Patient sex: M
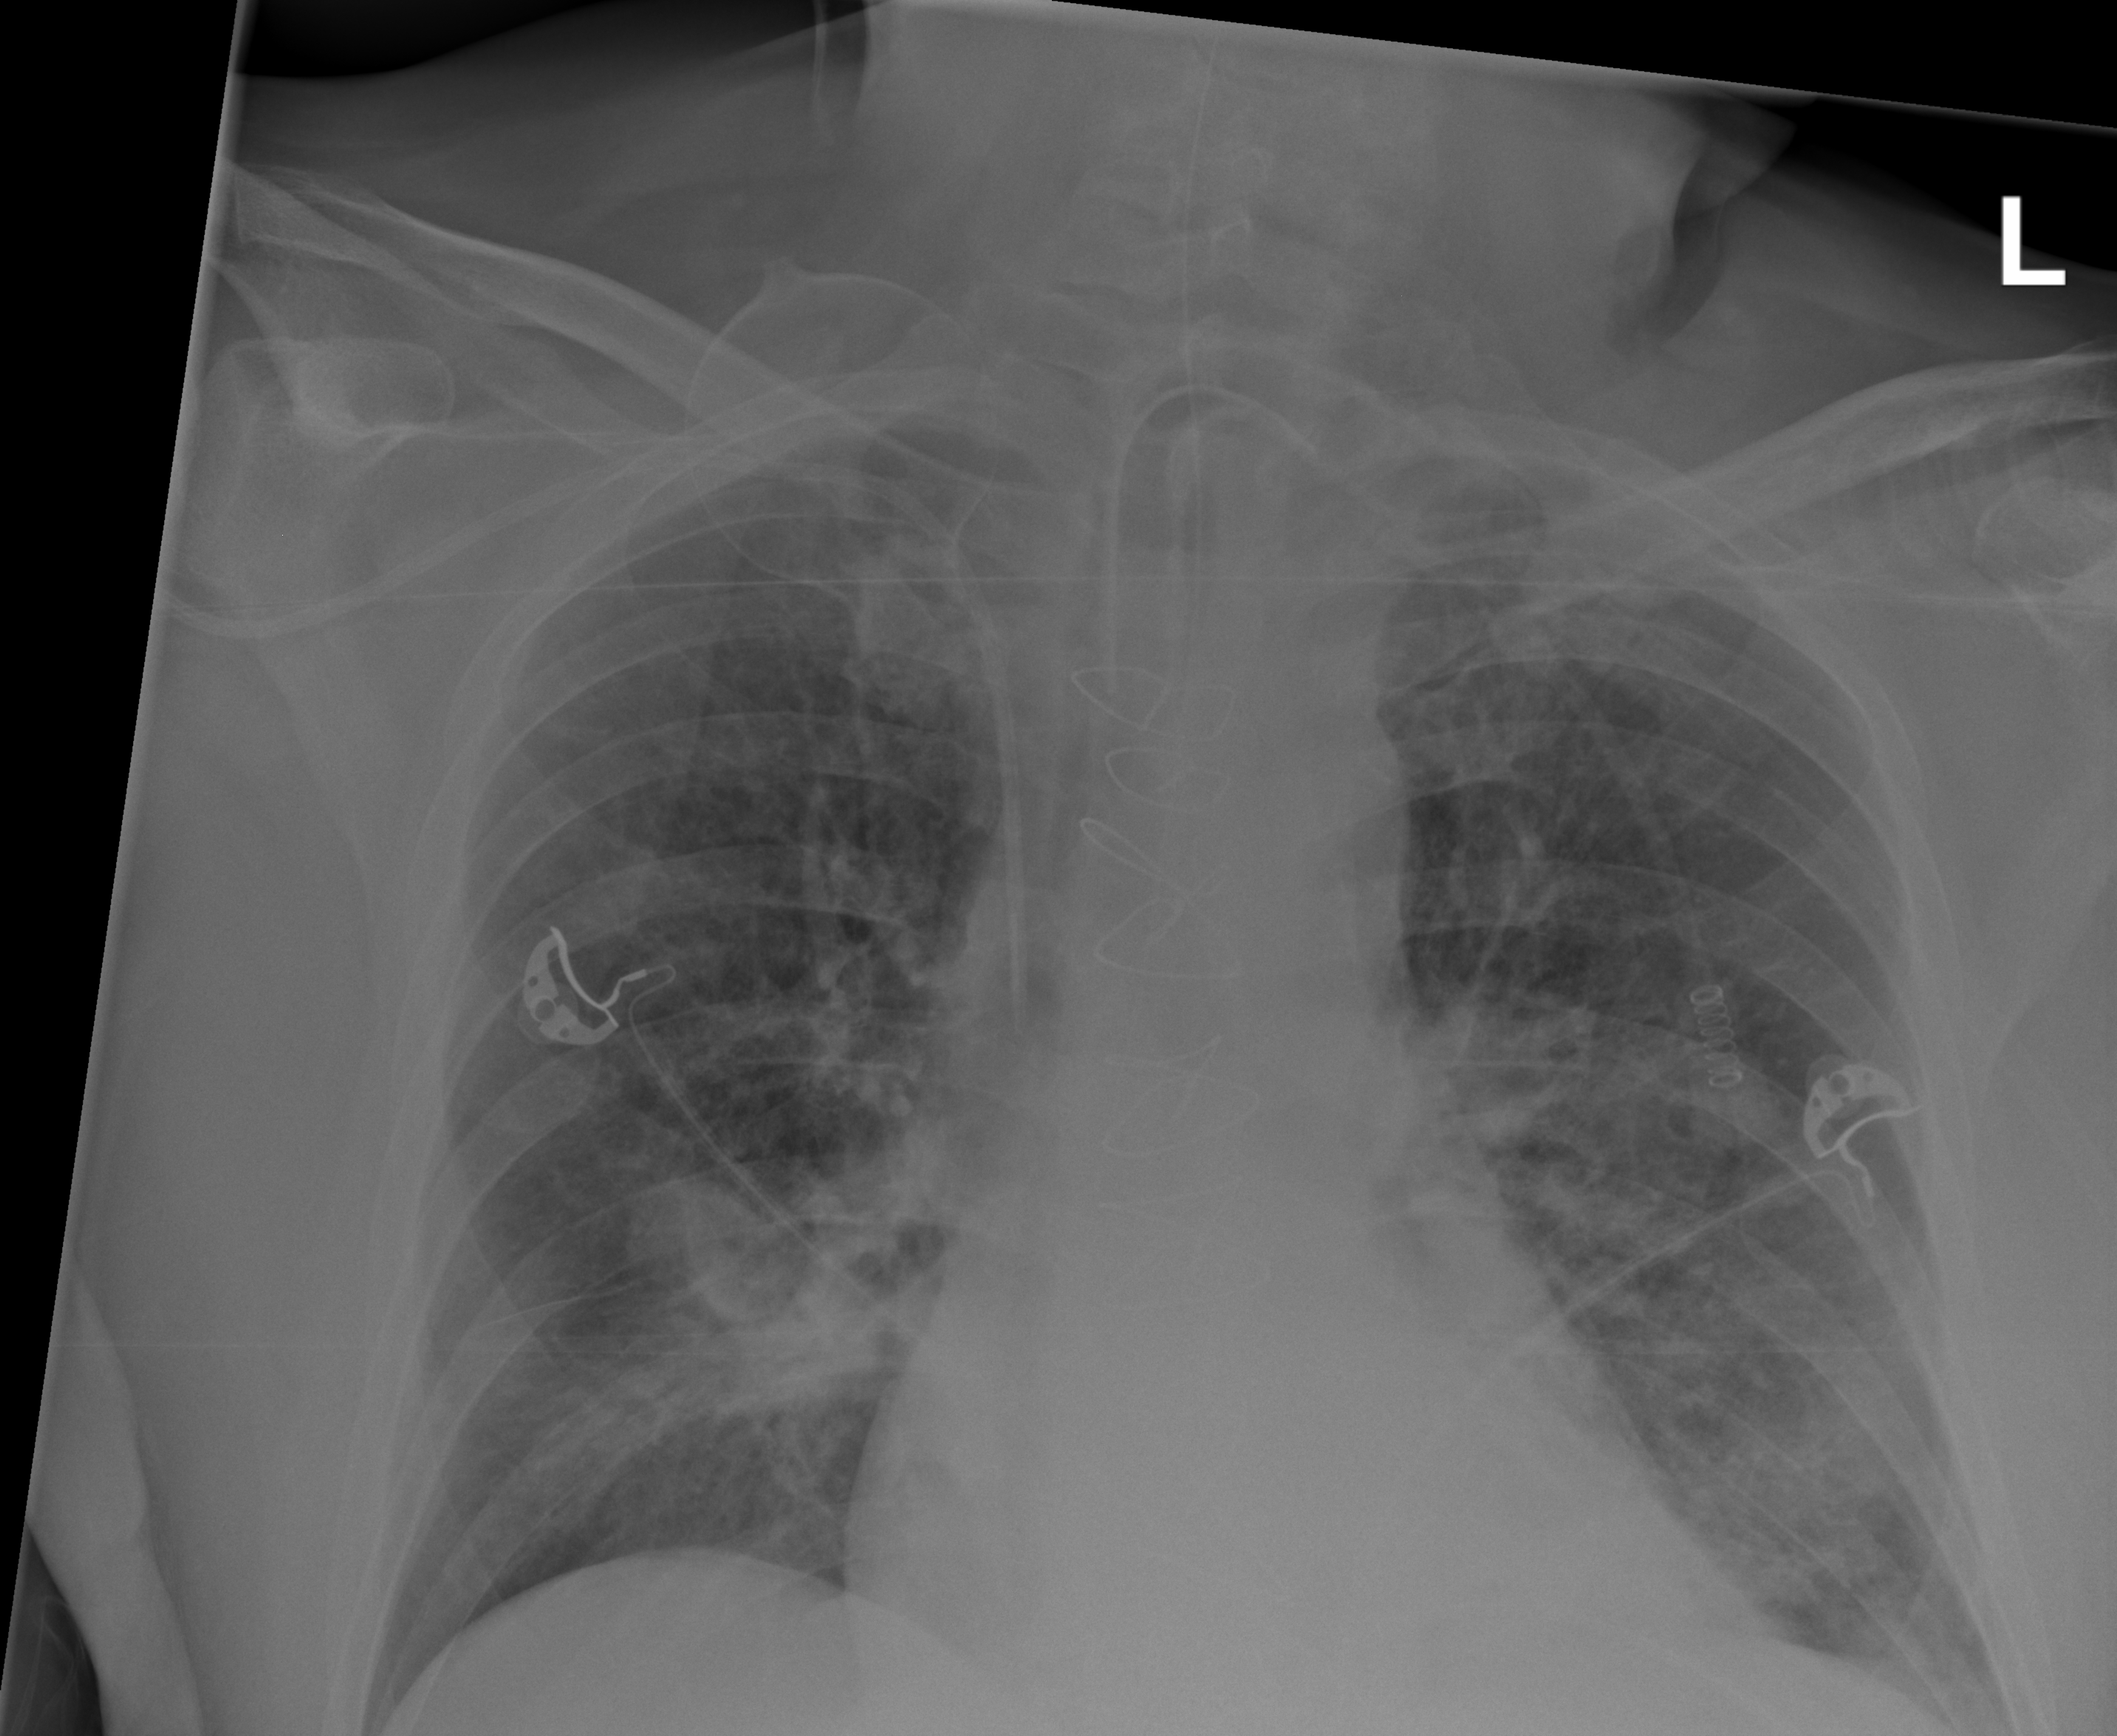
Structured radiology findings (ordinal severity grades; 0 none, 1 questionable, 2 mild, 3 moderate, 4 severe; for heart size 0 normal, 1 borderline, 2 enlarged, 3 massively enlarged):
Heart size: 1
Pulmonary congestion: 2
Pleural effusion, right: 0
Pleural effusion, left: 0
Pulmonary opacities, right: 2
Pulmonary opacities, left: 2
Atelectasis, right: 2
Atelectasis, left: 2